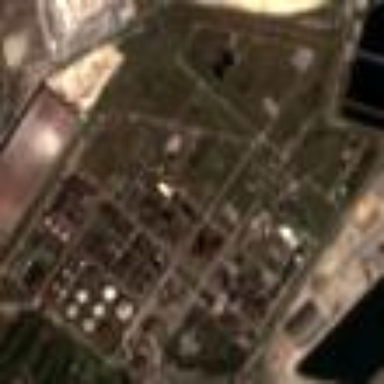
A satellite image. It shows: Industrial refinery located in brownfield area.